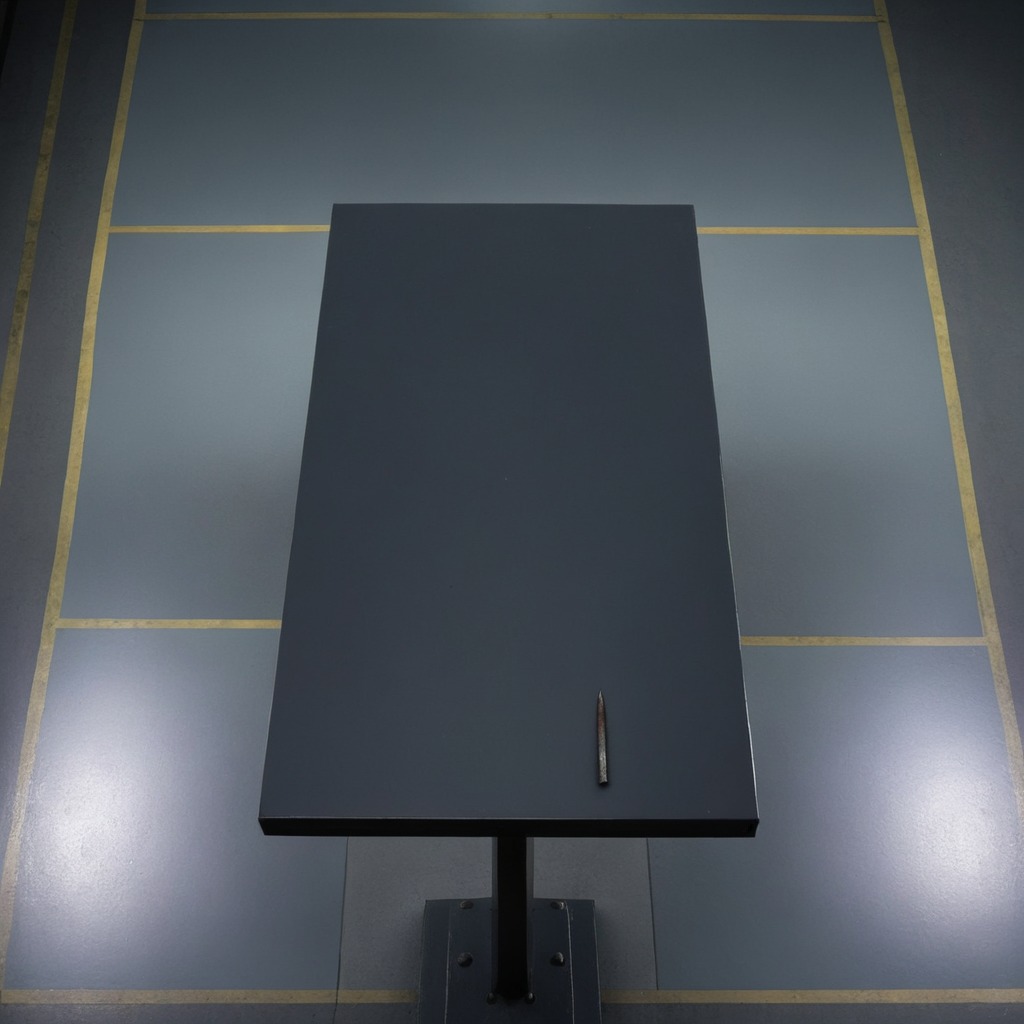
A nail is lying on a clean empty table in the evening soft directional lighting on the tabletop realistic grain studio-quality clarity centered framing